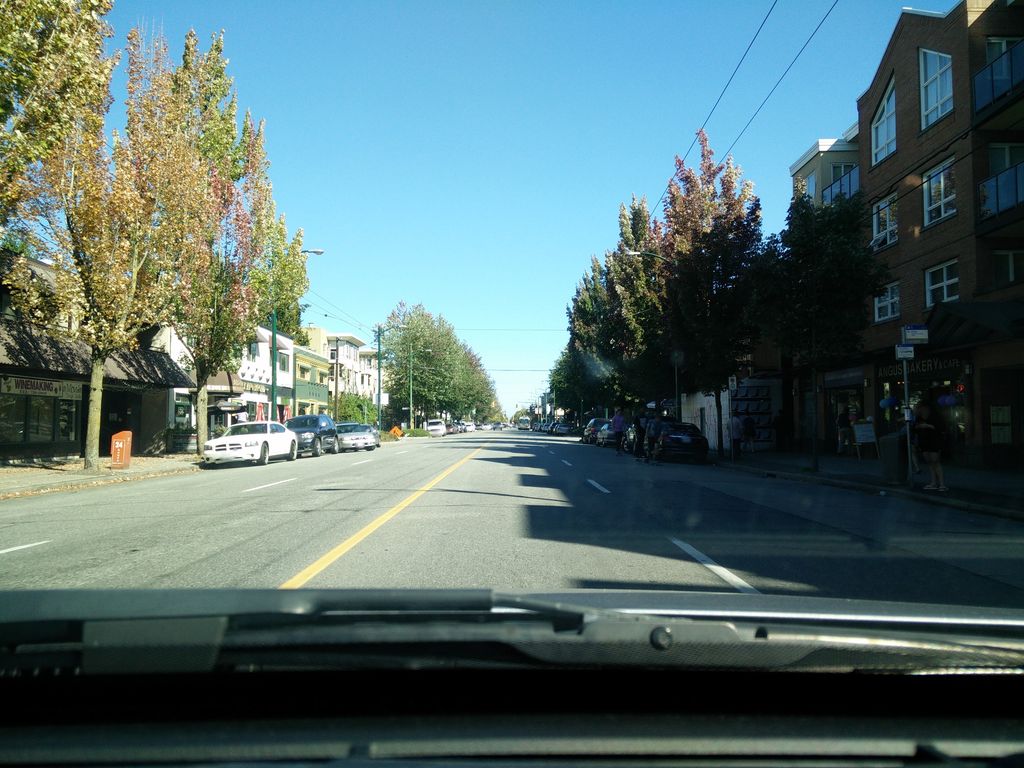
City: vancouver